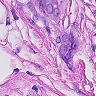
Metastatic tissue present: yes